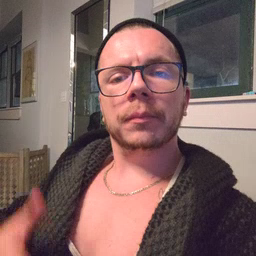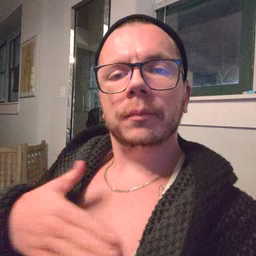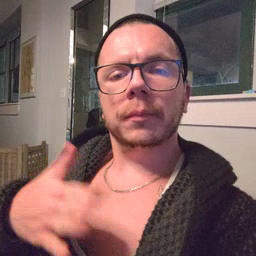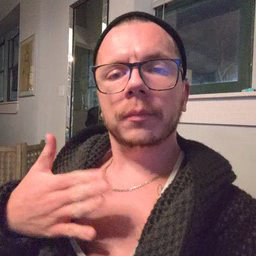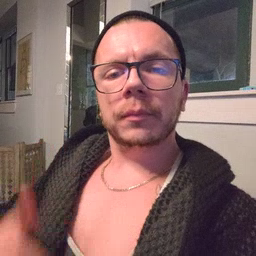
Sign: happy